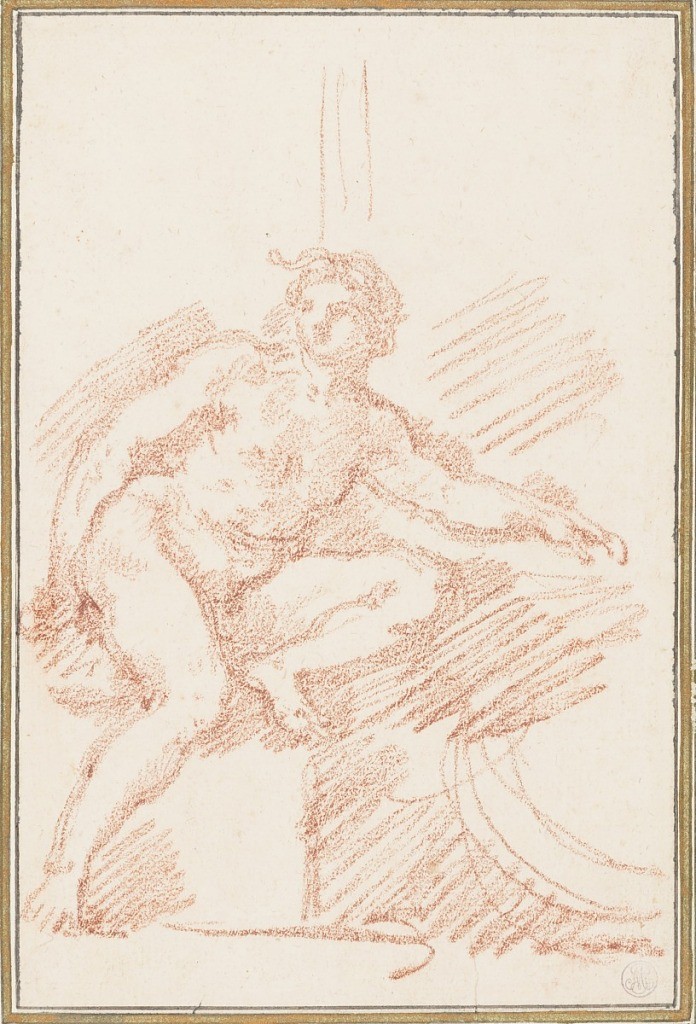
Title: Ignudo from Sistine Chapel ceiling
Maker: Jean-Robert Ango, French, active in Rome 1759 –1770, d. 1773
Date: ca. 1759–70
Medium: Red chalk on paper
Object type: Drawing
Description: Ignudo (nude figure) between Creation of Adam and Creation of Eve on the ceiling of the Sistine Chapel, painted by Michelangelo. Proper left knee is bent, foot resting on his seat, and proper left arm is extended.